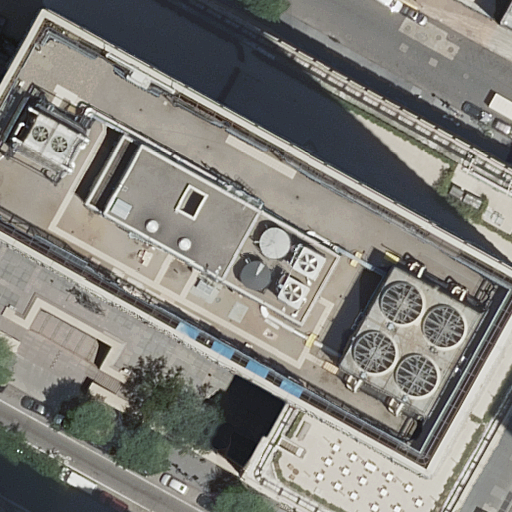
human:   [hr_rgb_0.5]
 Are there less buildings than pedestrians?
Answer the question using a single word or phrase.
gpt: no

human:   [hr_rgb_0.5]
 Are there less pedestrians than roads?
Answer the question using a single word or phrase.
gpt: yes

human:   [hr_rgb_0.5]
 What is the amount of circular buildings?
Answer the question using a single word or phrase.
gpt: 0

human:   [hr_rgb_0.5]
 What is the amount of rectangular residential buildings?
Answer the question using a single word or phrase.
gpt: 1

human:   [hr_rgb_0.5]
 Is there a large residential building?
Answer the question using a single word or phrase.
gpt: yes

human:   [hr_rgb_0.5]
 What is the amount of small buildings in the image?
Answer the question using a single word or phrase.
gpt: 2

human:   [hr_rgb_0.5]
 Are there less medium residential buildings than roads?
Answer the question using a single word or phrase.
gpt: yes

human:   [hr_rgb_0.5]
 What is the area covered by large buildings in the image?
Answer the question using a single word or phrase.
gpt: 1359m2

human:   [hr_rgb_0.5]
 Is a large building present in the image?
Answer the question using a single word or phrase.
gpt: yes

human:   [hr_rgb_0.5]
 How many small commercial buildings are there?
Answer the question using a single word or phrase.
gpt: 1

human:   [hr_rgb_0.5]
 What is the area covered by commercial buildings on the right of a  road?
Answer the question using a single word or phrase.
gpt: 28m2

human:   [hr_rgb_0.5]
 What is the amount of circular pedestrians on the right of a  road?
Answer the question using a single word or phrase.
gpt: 0

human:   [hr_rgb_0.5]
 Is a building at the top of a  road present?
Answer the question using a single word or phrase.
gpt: yes

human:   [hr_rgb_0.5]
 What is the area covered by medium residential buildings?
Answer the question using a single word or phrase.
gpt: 0m2

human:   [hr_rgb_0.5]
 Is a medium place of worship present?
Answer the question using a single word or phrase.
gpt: no

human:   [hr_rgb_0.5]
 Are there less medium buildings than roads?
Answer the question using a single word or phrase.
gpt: yes

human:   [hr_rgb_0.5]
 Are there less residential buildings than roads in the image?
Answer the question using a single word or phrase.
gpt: no

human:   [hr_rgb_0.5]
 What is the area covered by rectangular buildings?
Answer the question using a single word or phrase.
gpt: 300m2

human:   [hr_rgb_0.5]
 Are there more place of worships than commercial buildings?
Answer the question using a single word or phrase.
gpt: no

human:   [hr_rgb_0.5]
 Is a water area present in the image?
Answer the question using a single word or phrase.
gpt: no

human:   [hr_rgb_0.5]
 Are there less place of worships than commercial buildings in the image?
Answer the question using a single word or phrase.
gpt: yes

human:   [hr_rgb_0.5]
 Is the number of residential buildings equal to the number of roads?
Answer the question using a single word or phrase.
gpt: yes

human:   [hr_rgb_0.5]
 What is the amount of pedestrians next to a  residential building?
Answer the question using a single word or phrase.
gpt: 1

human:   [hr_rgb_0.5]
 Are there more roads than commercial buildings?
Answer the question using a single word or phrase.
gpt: no

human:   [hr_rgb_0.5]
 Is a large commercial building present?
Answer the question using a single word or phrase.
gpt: no

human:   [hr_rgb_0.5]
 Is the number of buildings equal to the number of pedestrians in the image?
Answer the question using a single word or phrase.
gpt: no

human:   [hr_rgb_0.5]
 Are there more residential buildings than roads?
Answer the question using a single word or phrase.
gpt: no

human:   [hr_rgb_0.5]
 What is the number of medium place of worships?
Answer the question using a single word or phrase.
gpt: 0

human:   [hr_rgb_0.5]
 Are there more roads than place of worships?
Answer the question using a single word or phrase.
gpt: yes

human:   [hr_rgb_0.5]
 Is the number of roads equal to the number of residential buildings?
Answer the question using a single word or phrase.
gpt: yes

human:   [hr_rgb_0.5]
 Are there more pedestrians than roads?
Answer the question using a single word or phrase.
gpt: no

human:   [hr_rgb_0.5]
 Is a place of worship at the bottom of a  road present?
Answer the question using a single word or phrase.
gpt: yes

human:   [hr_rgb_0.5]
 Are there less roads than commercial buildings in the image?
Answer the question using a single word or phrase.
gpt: no

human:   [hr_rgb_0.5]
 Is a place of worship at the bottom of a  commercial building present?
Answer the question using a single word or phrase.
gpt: yes

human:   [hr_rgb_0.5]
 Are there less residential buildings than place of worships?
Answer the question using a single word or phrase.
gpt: no

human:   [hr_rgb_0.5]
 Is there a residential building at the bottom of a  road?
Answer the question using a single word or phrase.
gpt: yes